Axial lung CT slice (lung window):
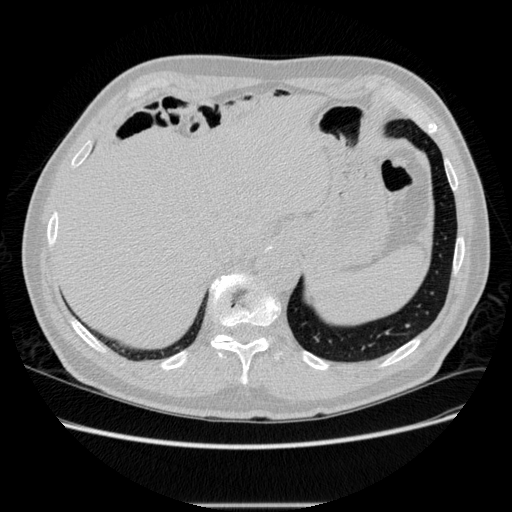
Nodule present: no